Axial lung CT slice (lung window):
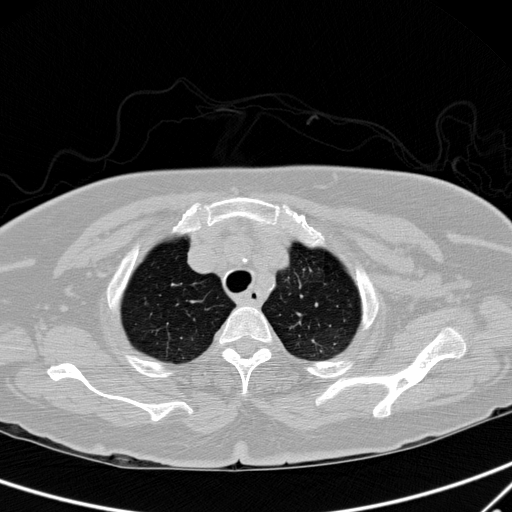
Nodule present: no